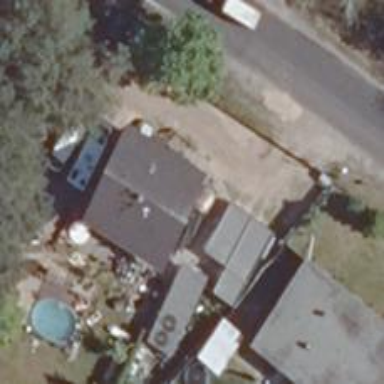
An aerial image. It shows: Gabled roof house.